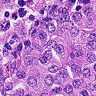
Metastatic tissue present: yes